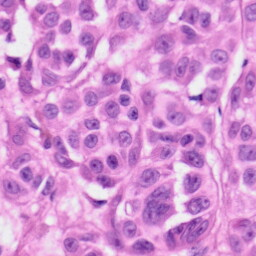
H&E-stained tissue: Skin